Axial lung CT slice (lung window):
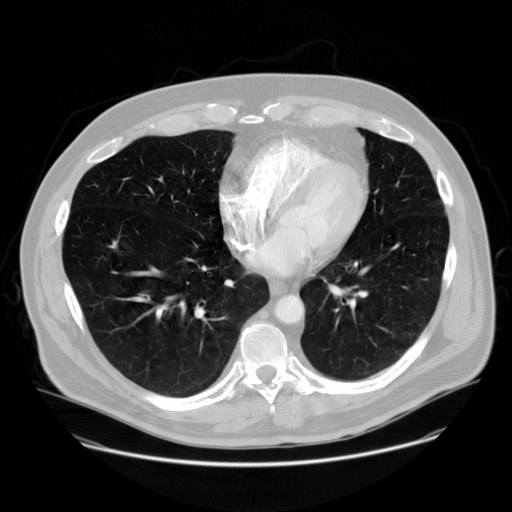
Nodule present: no